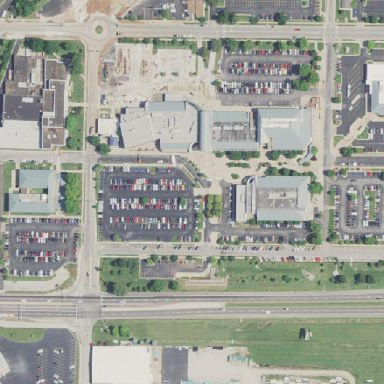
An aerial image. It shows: College.